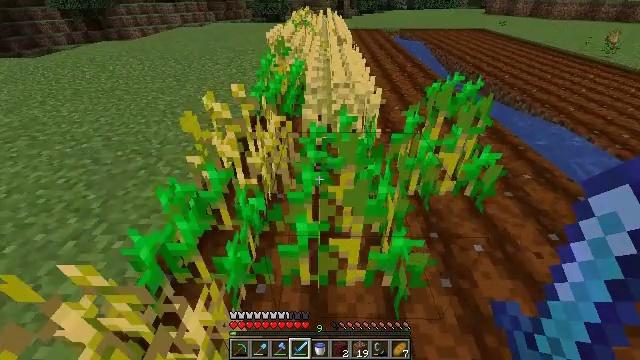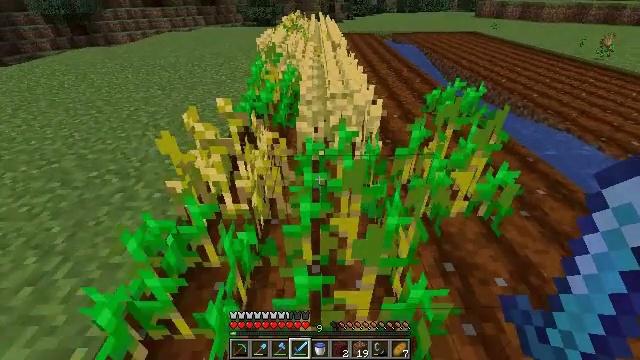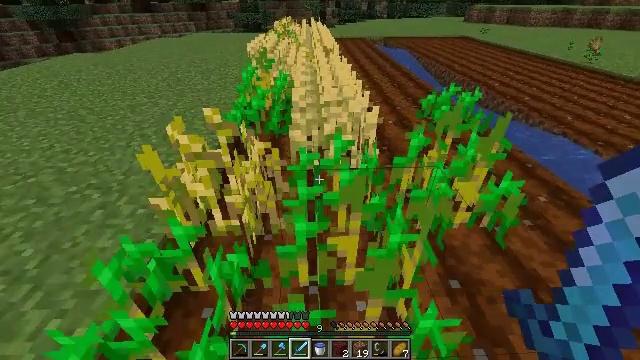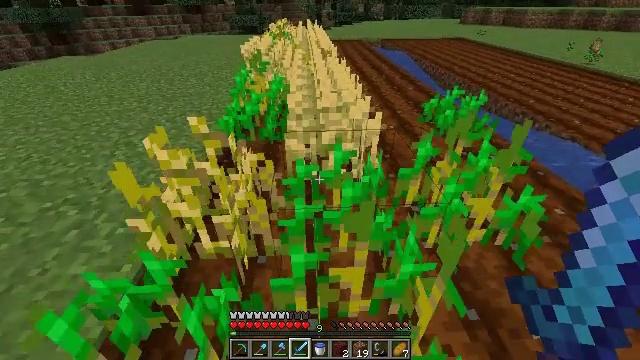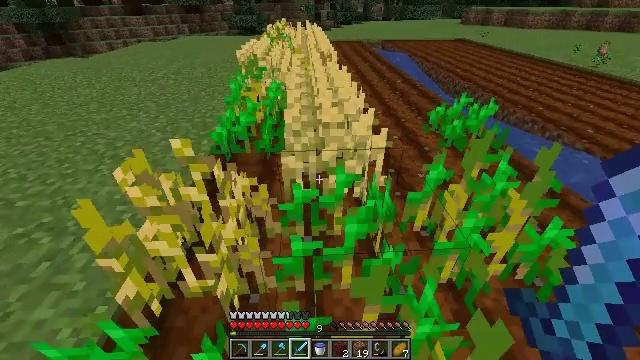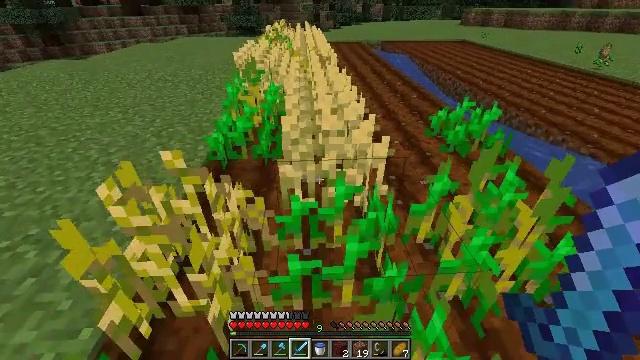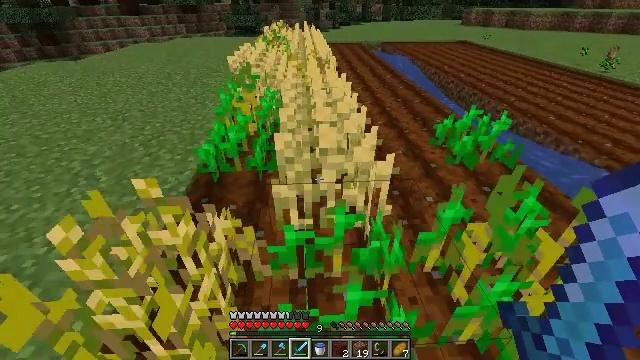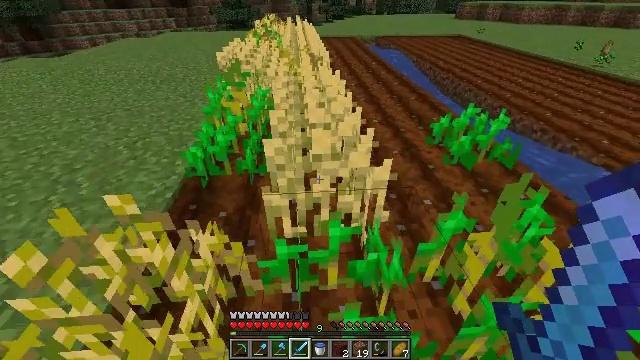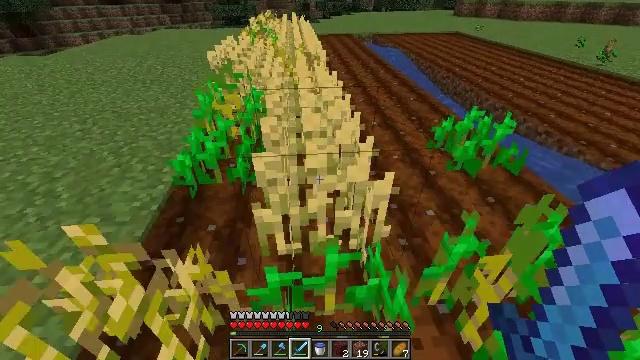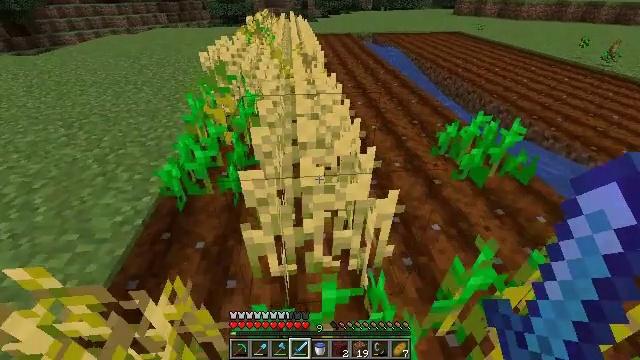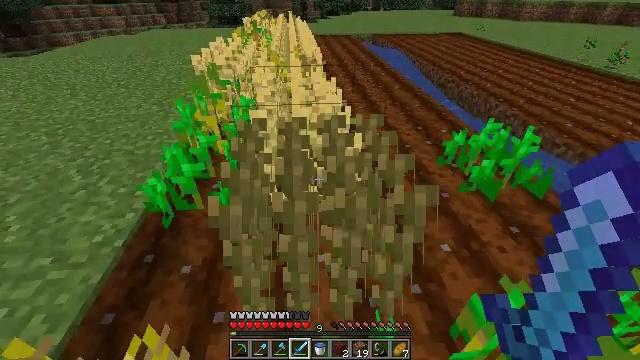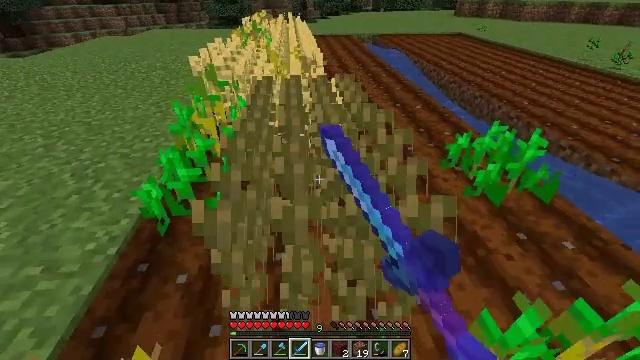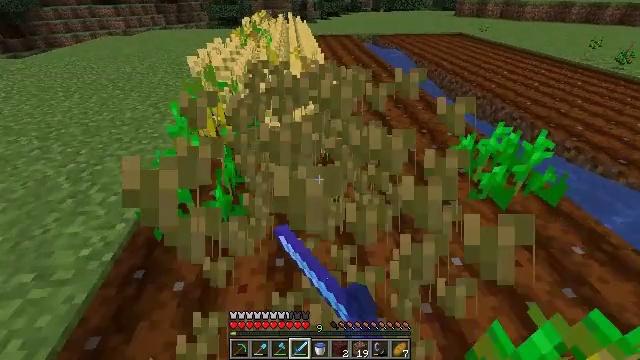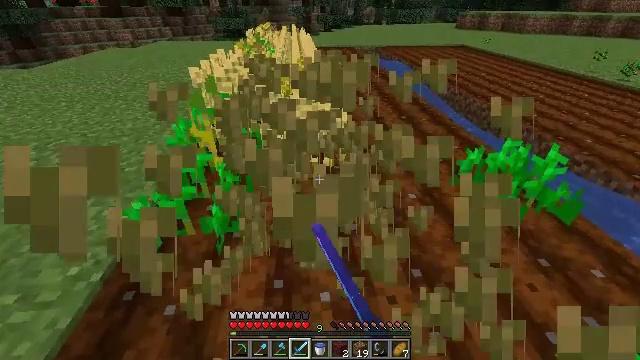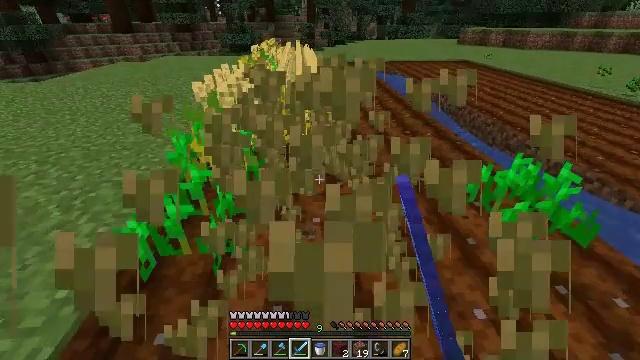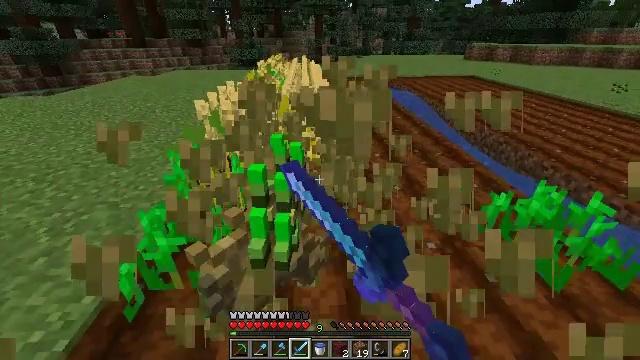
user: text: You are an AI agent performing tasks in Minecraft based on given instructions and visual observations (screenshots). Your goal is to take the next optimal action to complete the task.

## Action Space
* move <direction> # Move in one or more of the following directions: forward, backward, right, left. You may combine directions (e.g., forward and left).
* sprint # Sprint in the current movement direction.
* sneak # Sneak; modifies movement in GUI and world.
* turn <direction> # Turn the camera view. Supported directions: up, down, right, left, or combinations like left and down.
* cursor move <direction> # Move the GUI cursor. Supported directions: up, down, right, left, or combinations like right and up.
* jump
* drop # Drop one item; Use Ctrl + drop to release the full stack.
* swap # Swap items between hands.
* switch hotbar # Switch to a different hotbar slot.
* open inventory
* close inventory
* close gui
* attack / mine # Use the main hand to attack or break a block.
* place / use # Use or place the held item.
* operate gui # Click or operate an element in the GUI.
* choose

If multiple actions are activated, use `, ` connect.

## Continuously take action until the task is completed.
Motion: motion action
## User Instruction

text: Get wheat from the farmland.
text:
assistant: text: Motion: move forward, turn right
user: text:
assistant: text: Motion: move forward, turn right
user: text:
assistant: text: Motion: move forward
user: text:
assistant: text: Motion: move forward
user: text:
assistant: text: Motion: move forward
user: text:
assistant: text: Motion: move forward
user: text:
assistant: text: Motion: move forward, turn right and down
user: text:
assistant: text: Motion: move forward
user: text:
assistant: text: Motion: move forward
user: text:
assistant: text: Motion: attack / mine
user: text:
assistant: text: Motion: attack / mine
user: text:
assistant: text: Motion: attack / mine
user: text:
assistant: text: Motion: move forward, turn up, attack / mine
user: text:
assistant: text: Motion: move forward, turn up, attack / mine
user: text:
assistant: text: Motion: move forward, turn left and up, attack / mine
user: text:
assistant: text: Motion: move forward, turn up, attack / mine
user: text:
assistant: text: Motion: move forward, attack / mine
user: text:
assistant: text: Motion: move forward
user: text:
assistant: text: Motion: move forward
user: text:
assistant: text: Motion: no_op
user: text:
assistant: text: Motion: no_op
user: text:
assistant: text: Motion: turn left and down
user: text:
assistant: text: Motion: turn left and down
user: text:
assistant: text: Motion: move forward, turn left
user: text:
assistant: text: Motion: move forward, turn left
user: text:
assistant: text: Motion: move forward, turn left
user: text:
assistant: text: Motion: move forward, turn left
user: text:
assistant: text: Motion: no_op
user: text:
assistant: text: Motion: no_op
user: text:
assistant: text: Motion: no_op